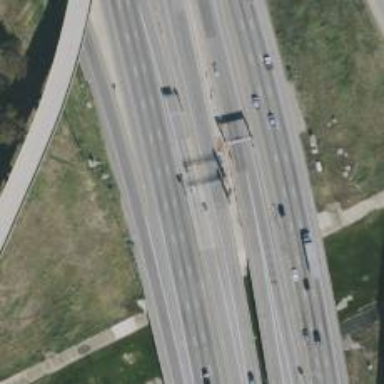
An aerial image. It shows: Toll gantry on the road.